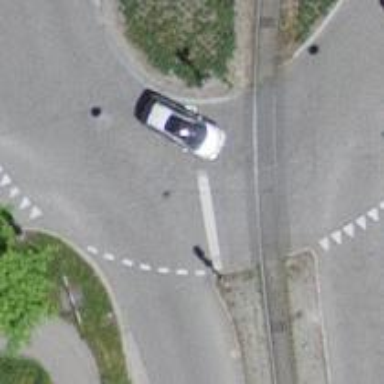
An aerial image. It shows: Primary highway with asphalt surface and circular junction.